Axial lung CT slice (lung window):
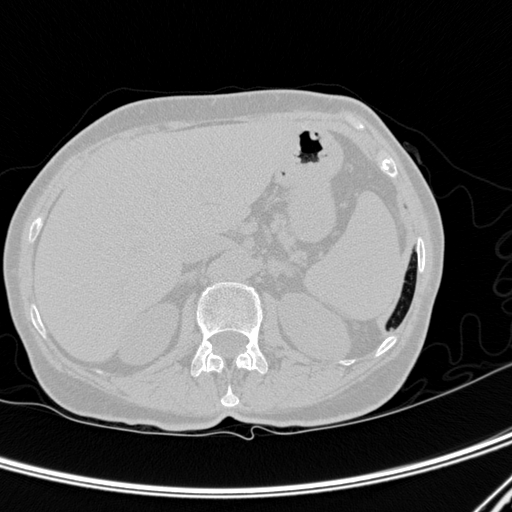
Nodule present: no